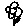
Label: flower